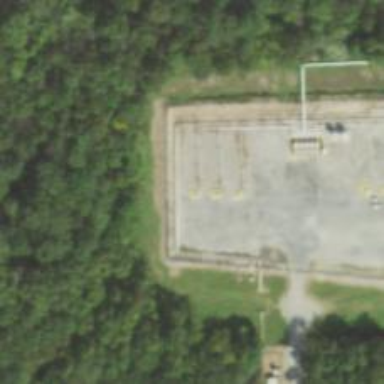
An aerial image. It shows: Petroleum well.